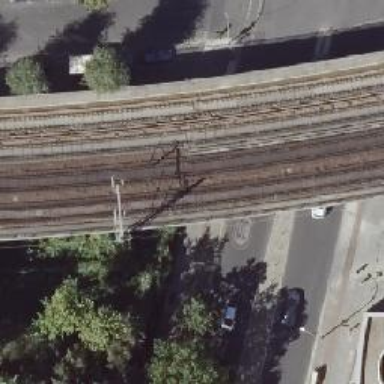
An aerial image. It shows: Railway bridge with electrified contact lines. The railway has ballastless track.